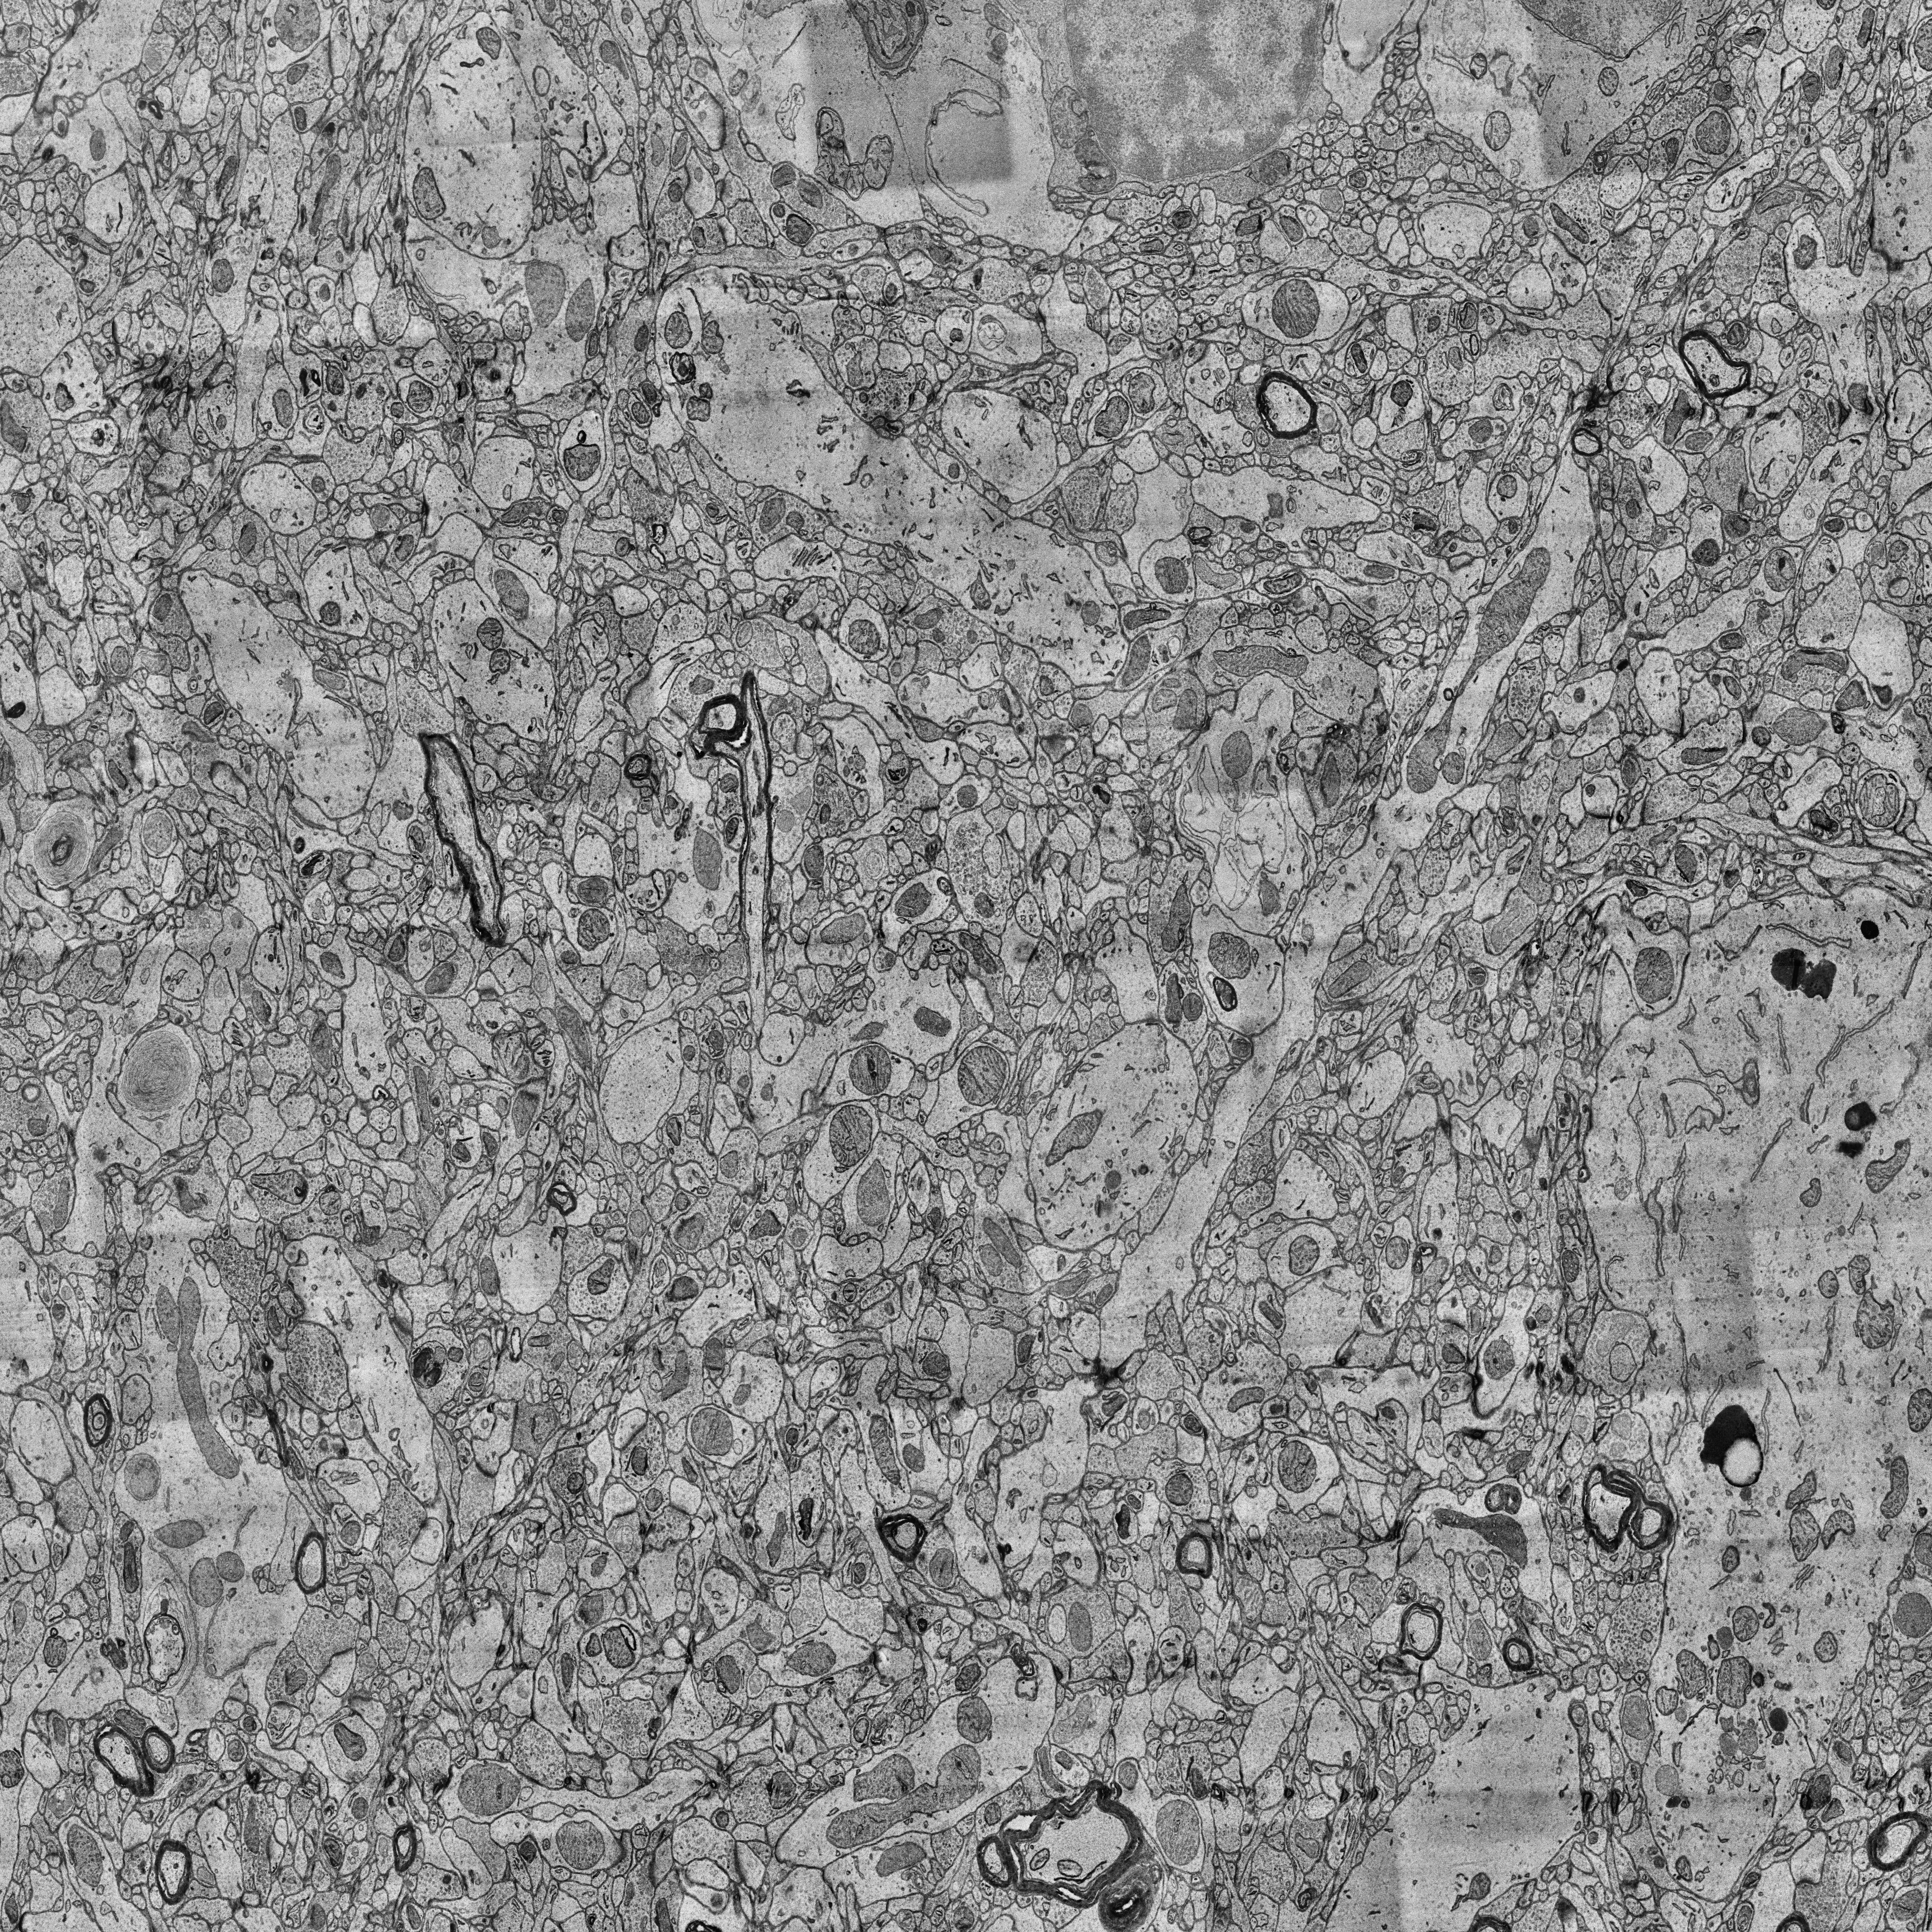
Electron microscopy slice of human cortex tissue
Slice depth (z): 184
Mitochondria instances in slice: 481